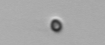
Label: nanoplankton_mix